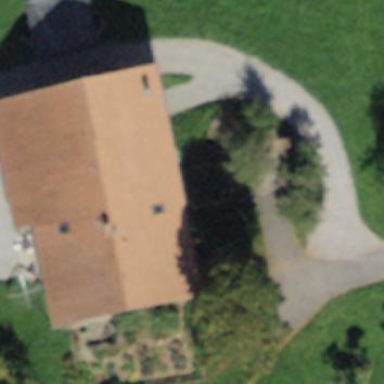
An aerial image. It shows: Farm building.